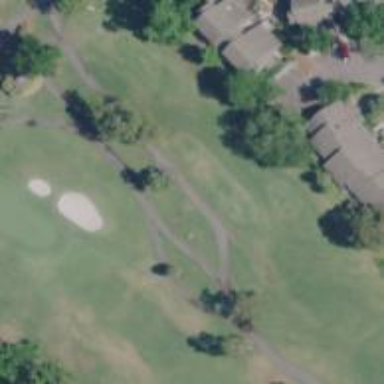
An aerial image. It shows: Golf cartpath that is also road path.